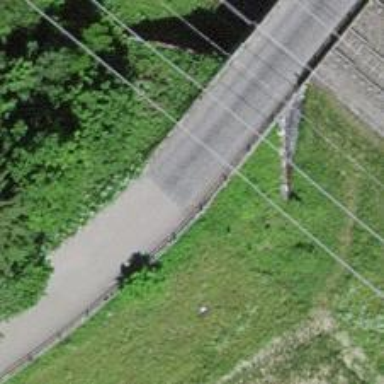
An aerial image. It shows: Unclassified road on asphalt surface with bridge.